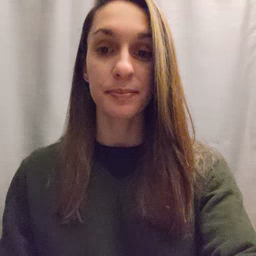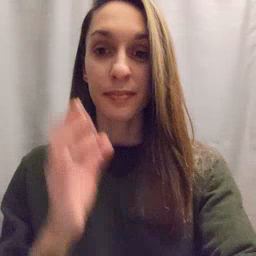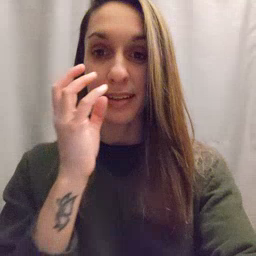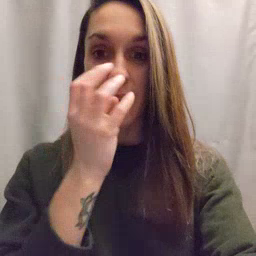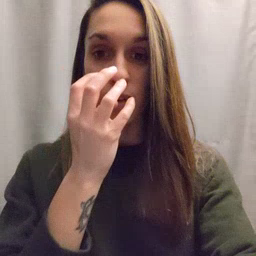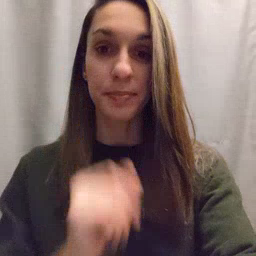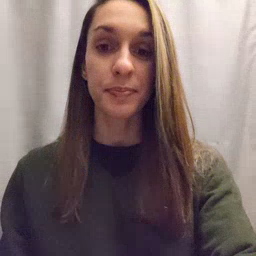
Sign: clown